Interaction volume radius: 10 \u00c5
Interaction volume height: 40 \u00c5
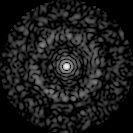
Disorder parameter: 0.8433